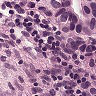
Metastatic tissue present: yes